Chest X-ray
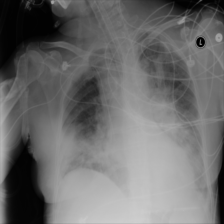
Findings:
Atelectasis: negative
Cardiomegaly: negative
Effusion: negative
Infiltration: negative
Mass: negative
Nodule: negative
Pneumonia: negative
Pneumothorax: negative
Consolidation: negative
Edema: negative
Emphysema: negative
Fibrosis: negative
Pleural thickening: negative
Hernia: negative